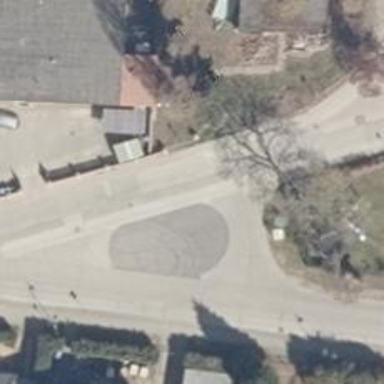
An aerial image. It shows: Residential concrete road with no sidewalk.